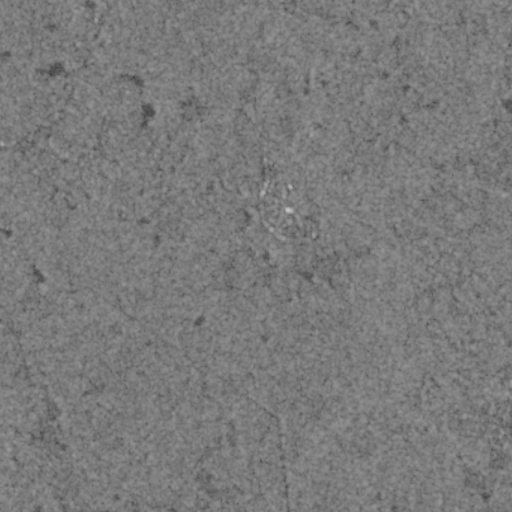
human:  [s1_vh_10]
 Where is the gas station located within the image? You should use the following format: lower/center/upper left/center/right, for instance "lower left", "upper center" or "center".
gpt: The gas station is located in the lower right of the image.
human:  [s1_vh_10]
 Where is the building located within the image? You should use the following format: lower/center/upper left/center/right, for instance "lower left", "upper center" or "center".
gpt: The building is located in the upper right of the image.
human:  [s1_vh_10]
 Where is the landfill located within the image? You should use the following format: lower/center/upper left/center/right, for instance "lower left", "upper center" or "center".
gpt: There is no landfill in the image.

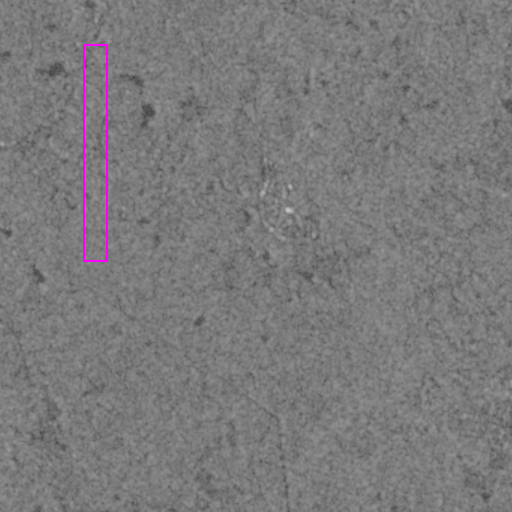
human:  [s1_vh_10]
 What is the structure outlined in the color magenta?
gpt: There is no magenta outline.
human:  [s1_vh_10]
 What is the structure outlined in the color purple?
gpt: There is no structure outlined in purple.